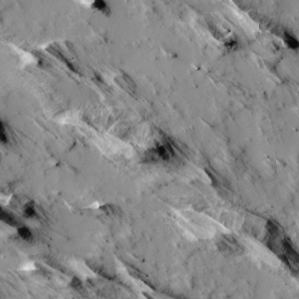
Label: non_frost